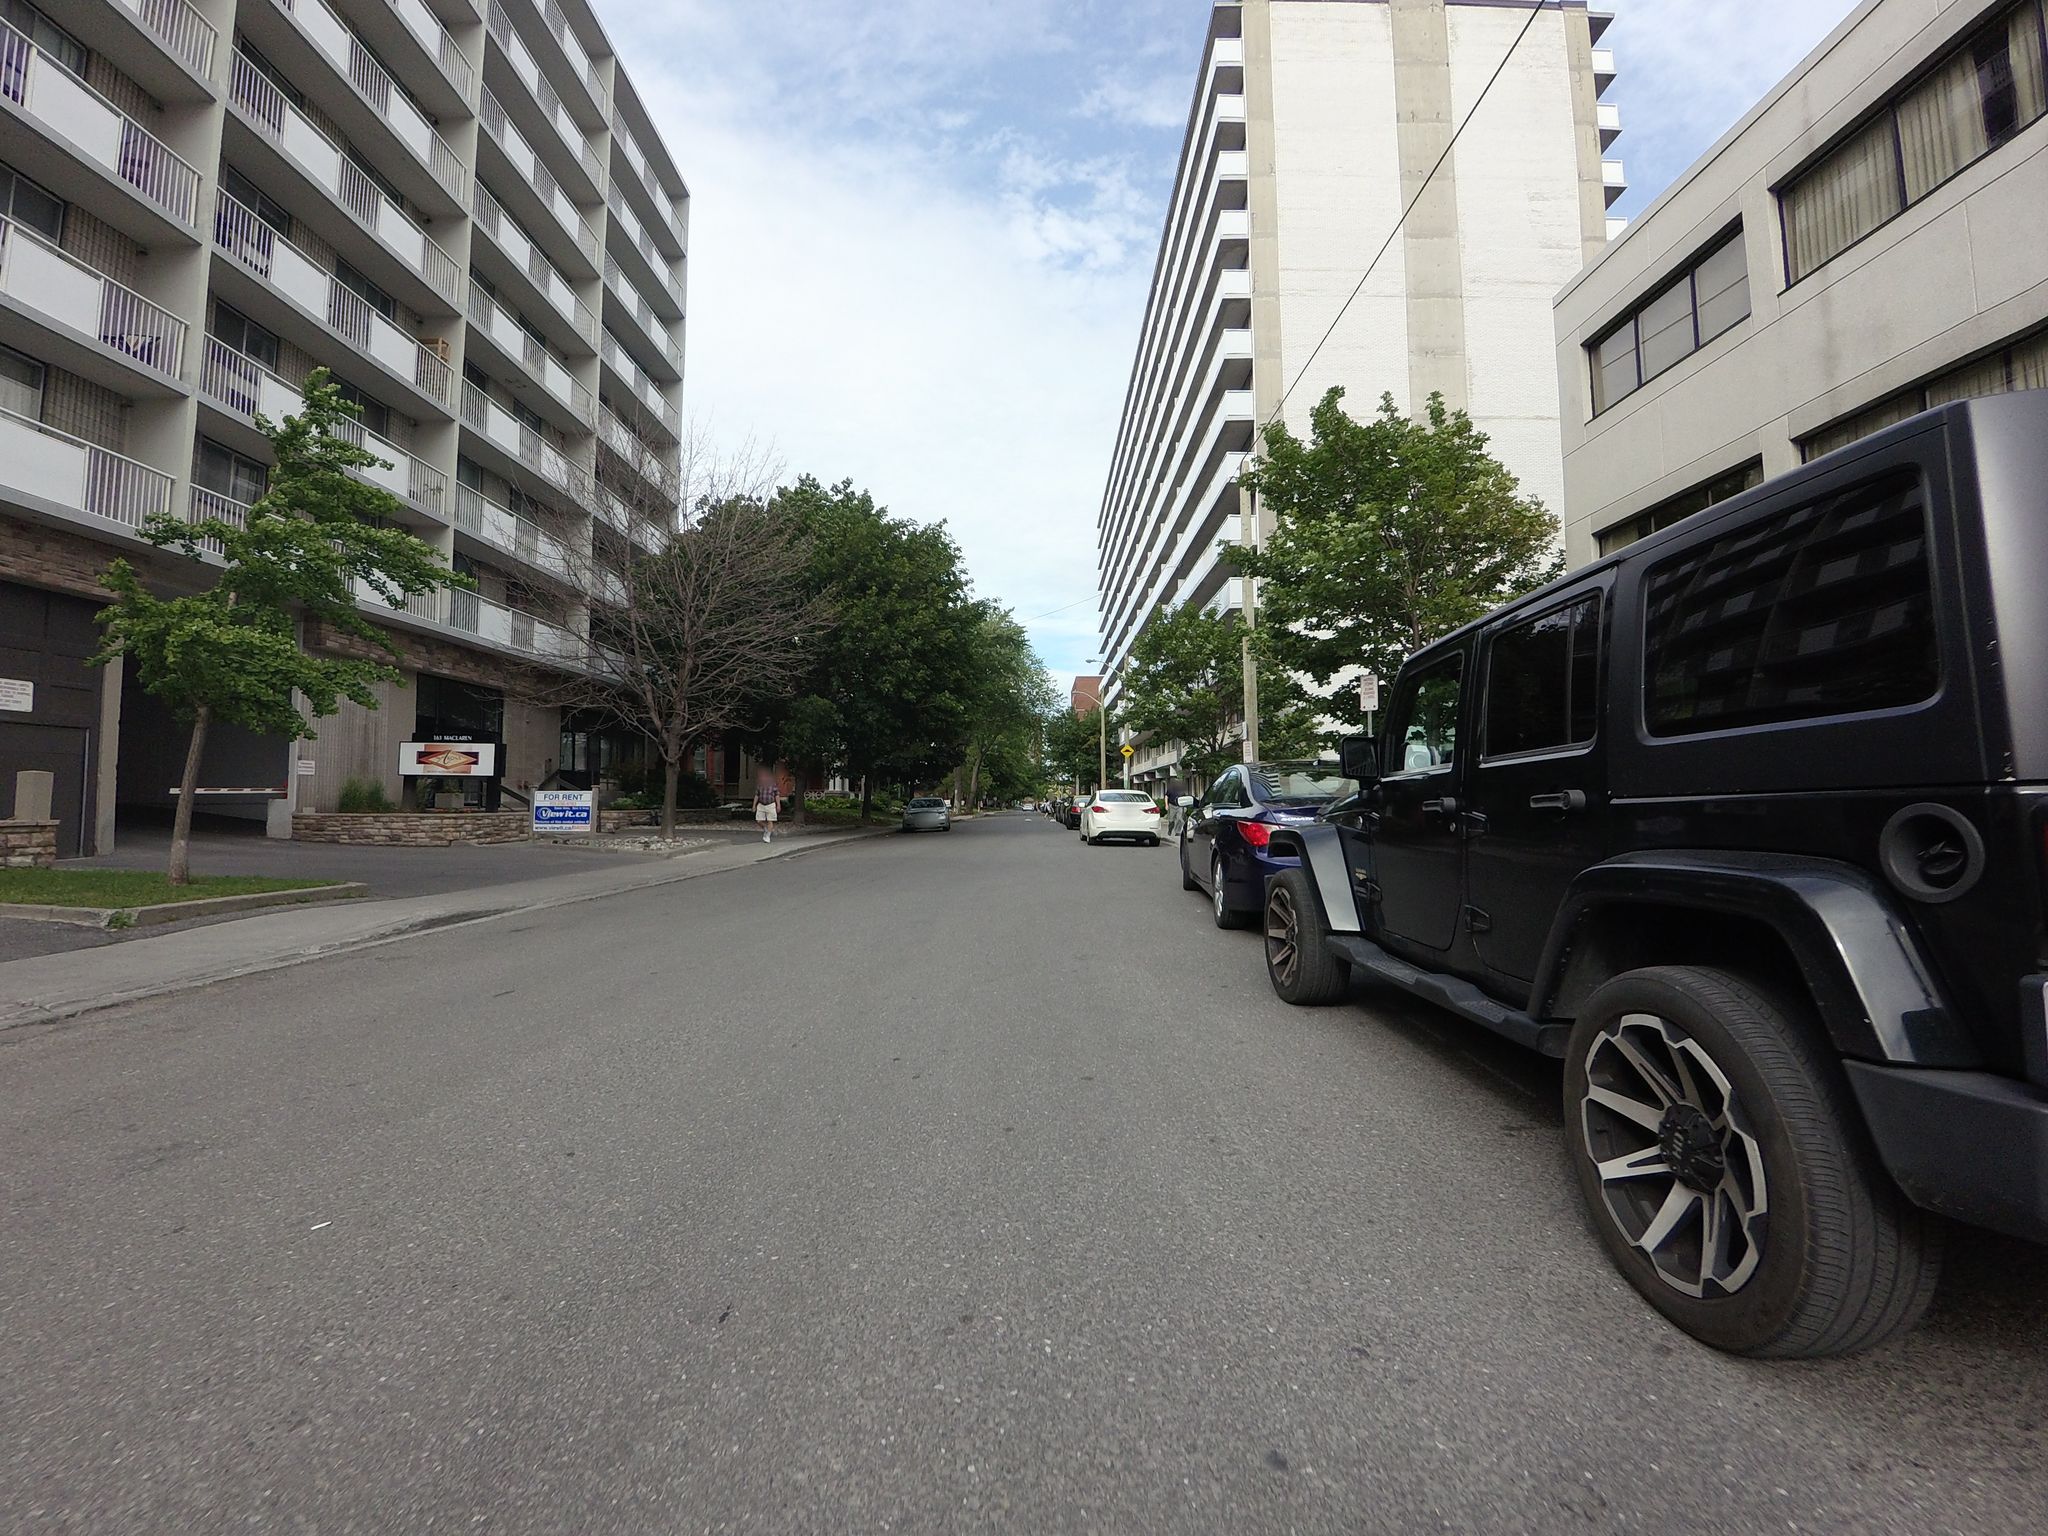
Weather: clear
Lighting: day
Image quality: good
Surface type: cycling surface
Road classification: residential
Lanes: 2
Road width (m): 1.5
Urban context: urban centre
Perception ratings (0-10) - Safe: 7.05, Lively: 8.1, Beautiful: 9.59, Boring: 3.35, Depressing: 5.13, Wealthy: 8.47